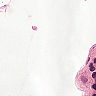
Metastatic tissue present: no